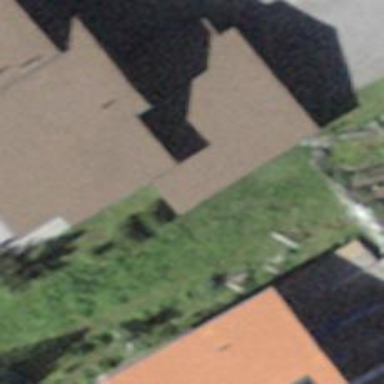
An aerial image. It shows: Building with tile roof.